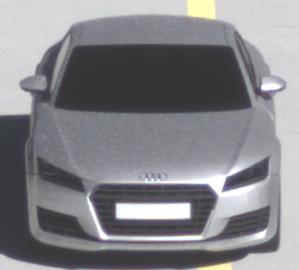
Make: Audi
Model: TT Coupé 1.8 TFSI
Detailed model: TT (8S) Coupé
Model produced from: 2015/08
Model produced until: 2018/06
Doors: 3
Color: white
Road condition: dry road
Daytime: morning or afternoon
Contrast: high contrast